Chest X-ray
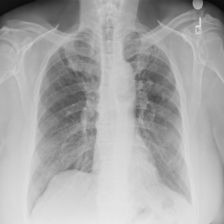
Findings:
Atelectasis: negative
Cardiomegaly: negative
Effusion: negative
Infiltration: negative
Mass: negative
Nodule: negative
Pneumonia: negative
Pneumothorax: negative
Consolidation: negative
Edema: negative
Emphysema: negative
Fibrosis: negative
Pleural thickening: negative
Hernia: negative